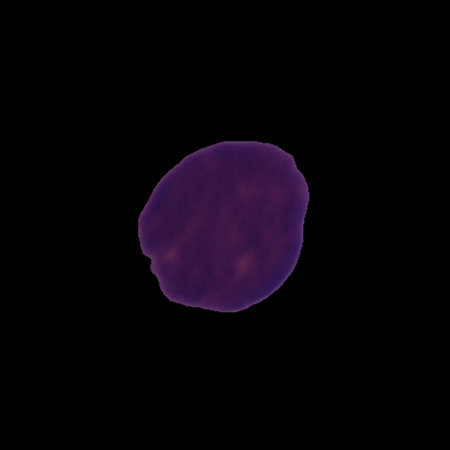
Label: cancer